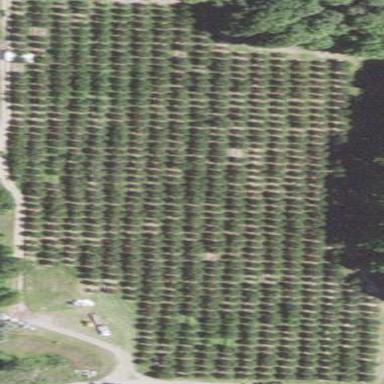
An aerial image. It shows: Orchard.